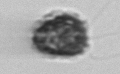
Label: Syracosphaera_pulchra